Group 1:
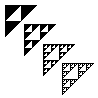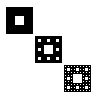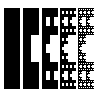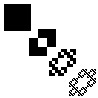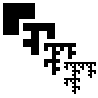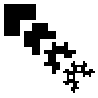
Group 2:
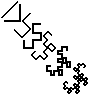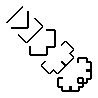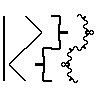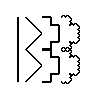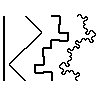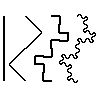
Rule separating the two groups: Fractal iteration based on 2-D (shapes) vs. fractal iteration based on 1-D (line segments).
Concepts: counting, fractal, iteration, tracing_line_or_curve
Author: Aaron David Fairbanks